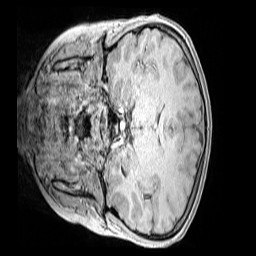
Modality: MP2RAGE
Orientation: coronal
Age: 11
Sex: male
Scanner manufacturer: siemens
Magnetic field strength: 3 T
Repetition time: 4 s
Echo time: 0.00299 s